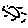
Label: sun